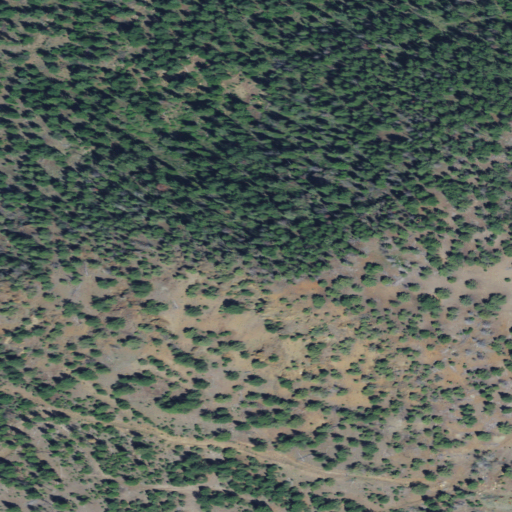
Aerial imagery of mountain in Oregon named Red Hill containing evergreen forest and shrub